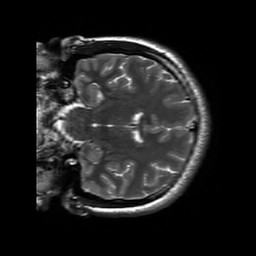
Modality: T2w
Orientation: coronal
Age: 27
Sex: female
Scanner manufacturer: siemens
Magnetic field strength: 3 T
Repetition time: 8.53 s
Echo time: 0.091 s